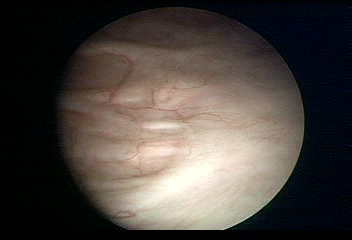
Modality: WLC
Class: Normal mucosa
Bladder cancer association: No